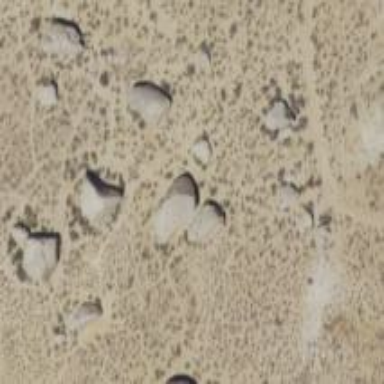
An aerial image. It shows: Boulder suitable for climbing.